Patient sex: F
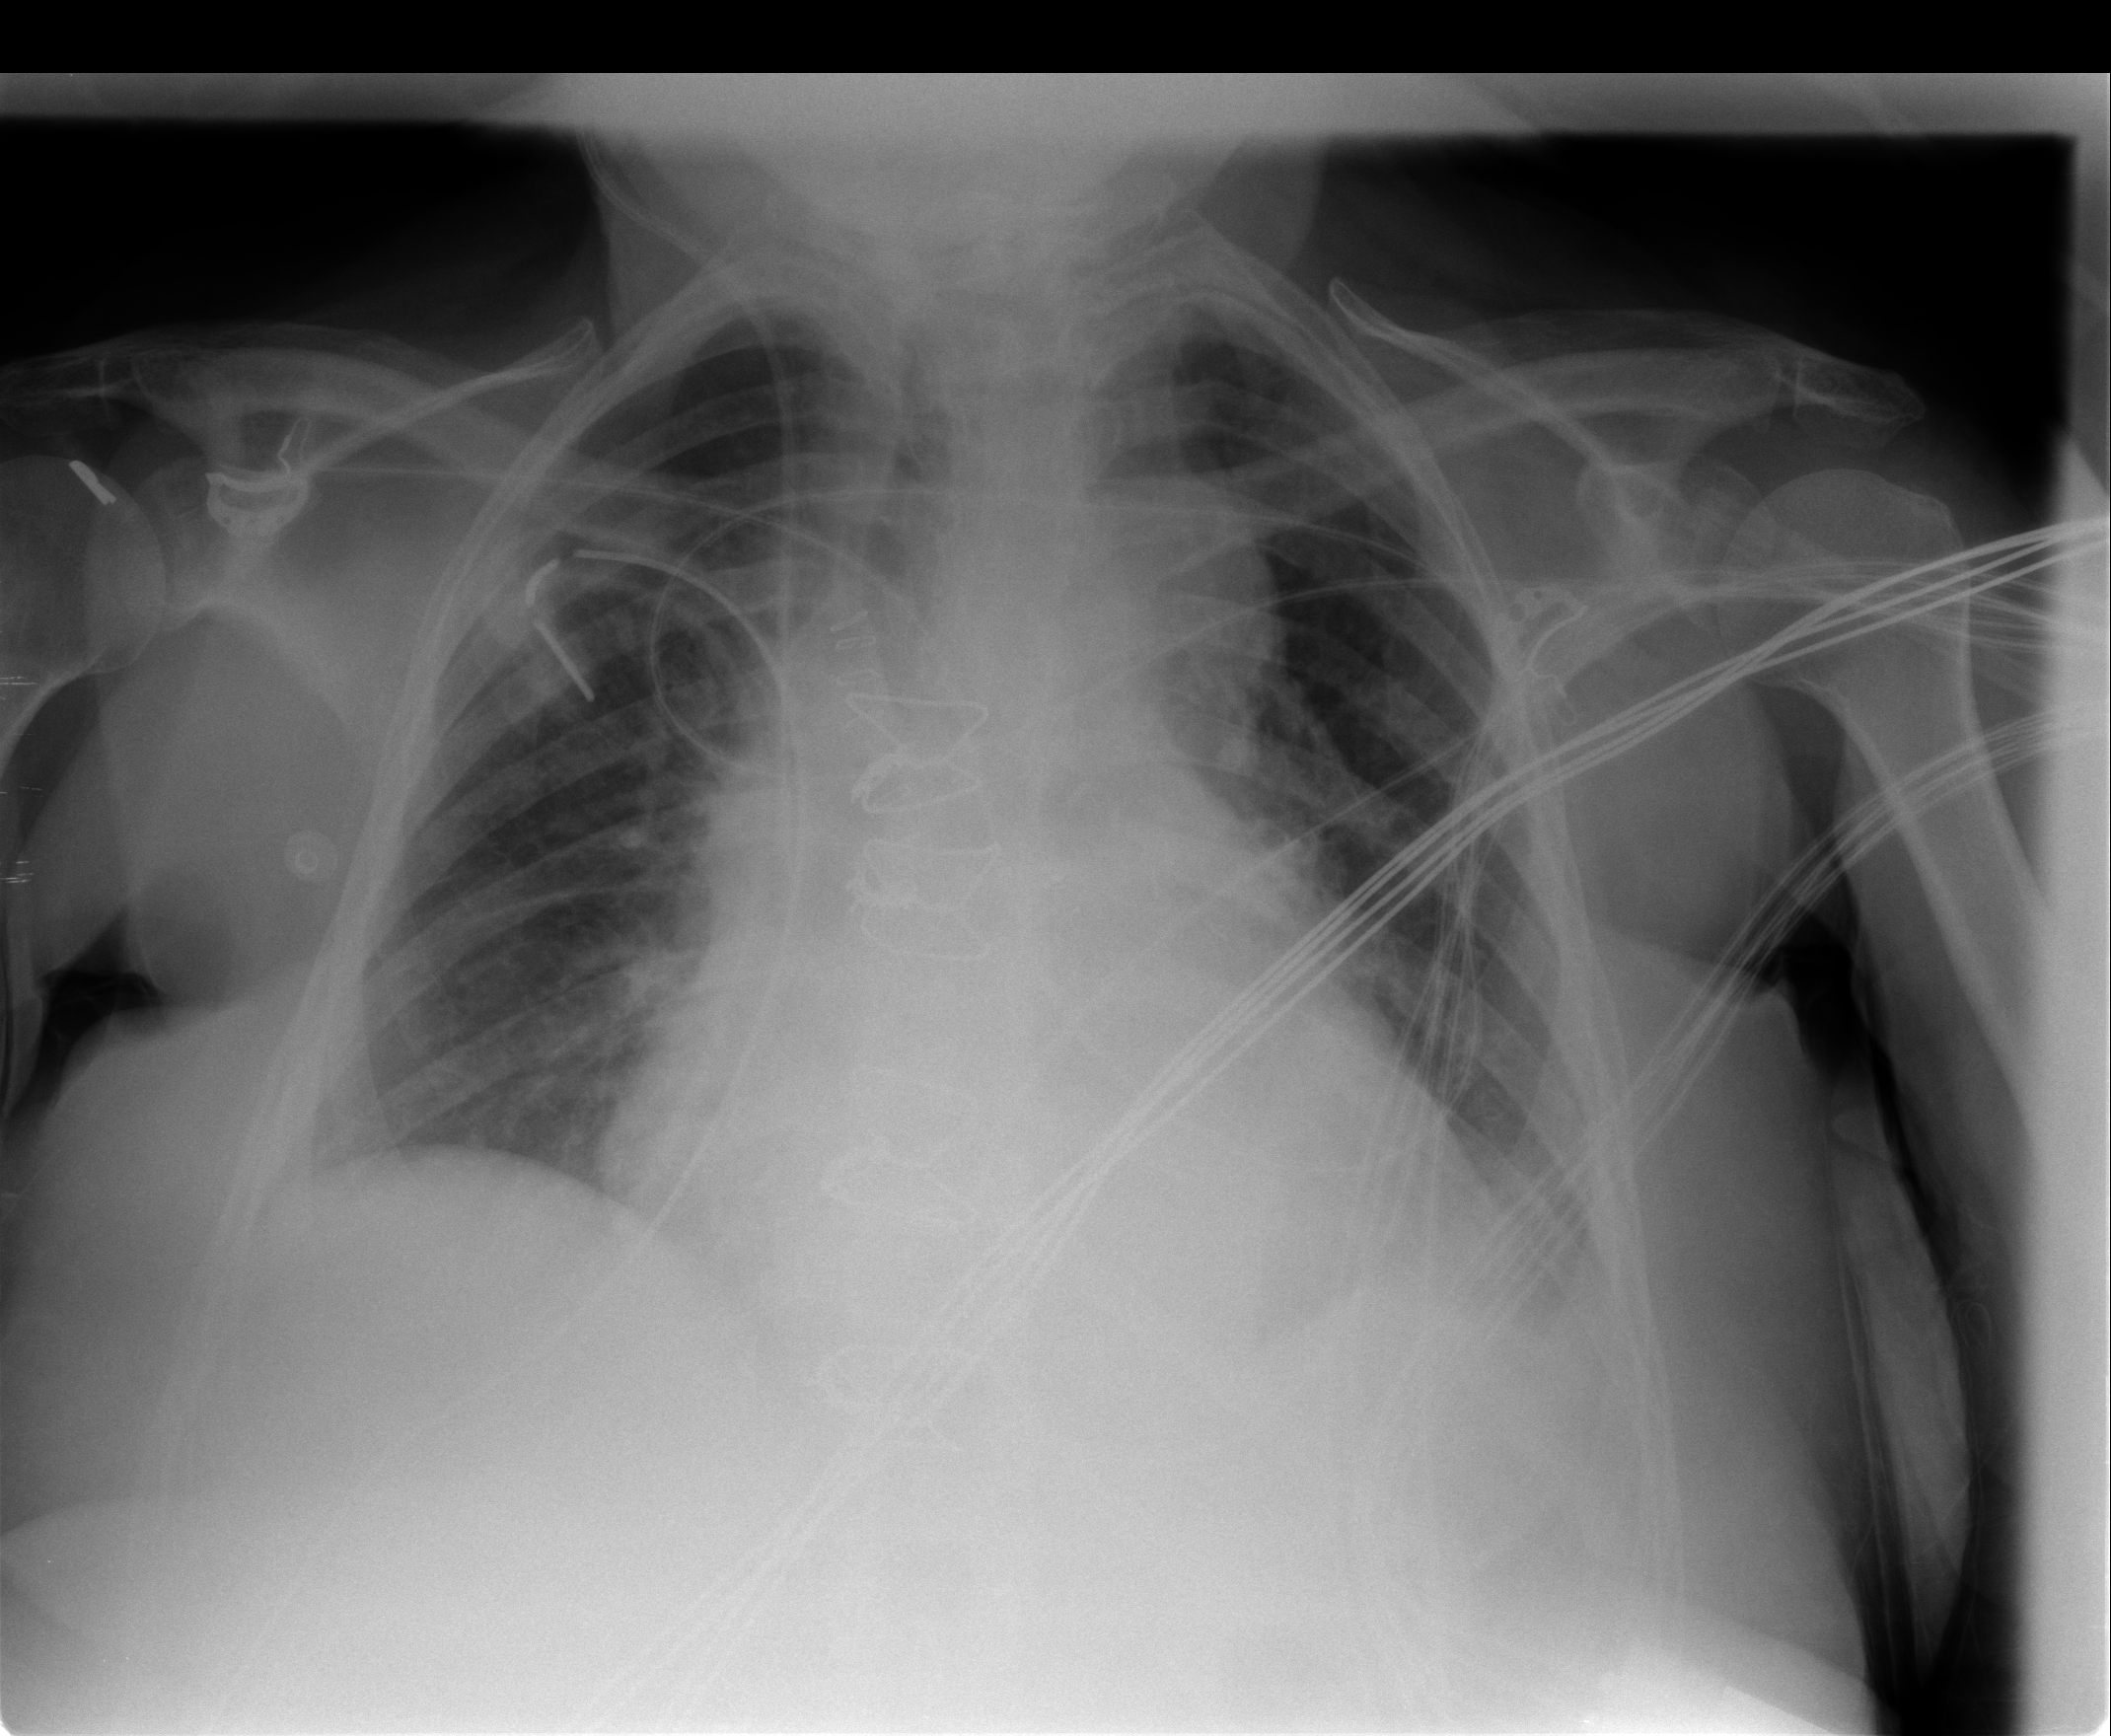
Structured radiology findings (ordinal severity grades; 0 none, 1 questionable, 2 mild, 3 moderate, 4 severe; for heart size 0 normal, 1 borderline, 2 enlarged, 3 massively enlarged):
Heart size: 2
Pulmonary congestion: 2
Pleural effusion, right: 2
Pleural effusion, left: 2
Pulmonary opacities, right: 0
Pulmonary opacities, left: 0
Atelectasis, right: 2
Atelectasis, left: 2